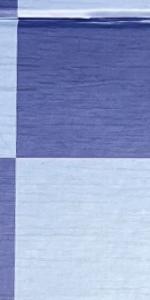
Label: Empty